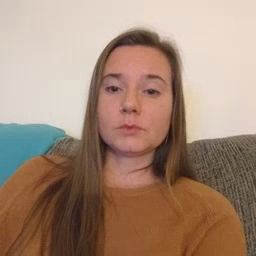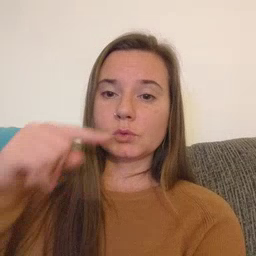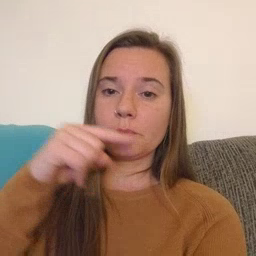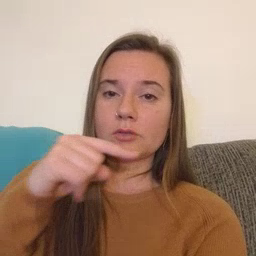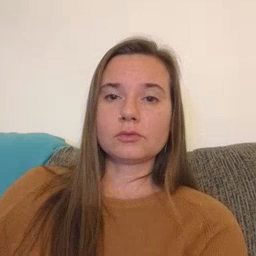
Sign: toothbrush